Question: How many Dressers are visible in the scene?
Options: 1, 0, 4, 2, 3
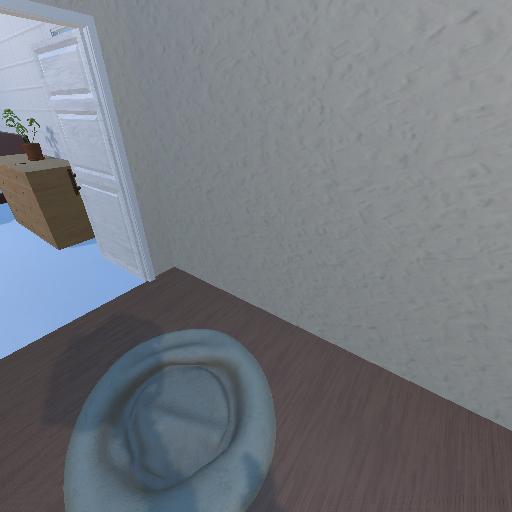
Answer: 1